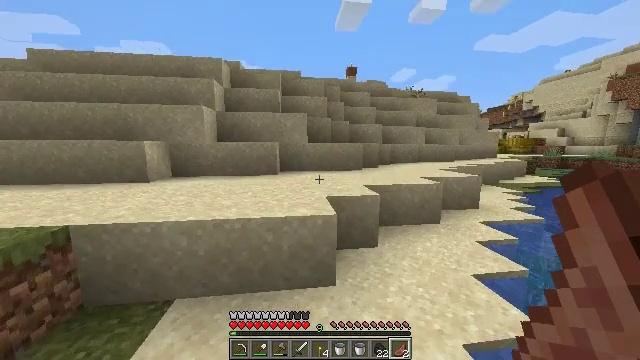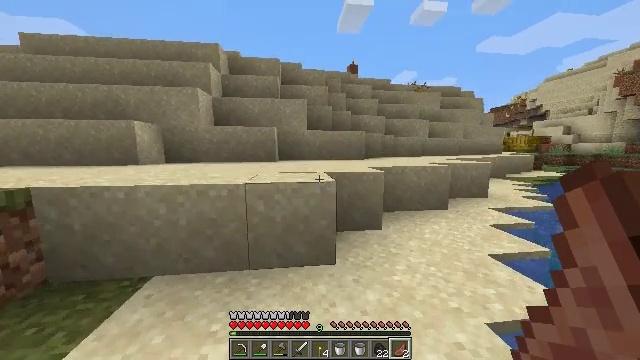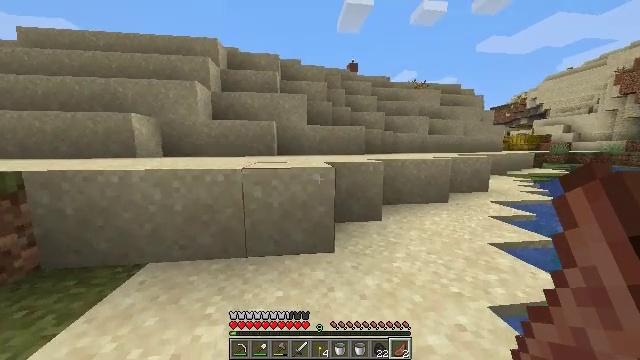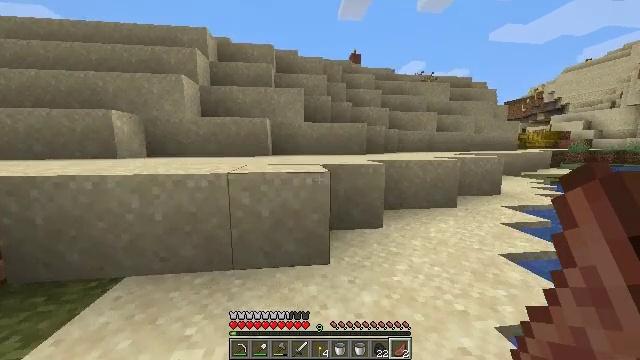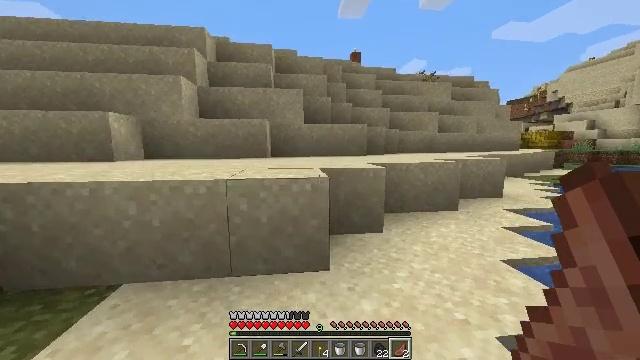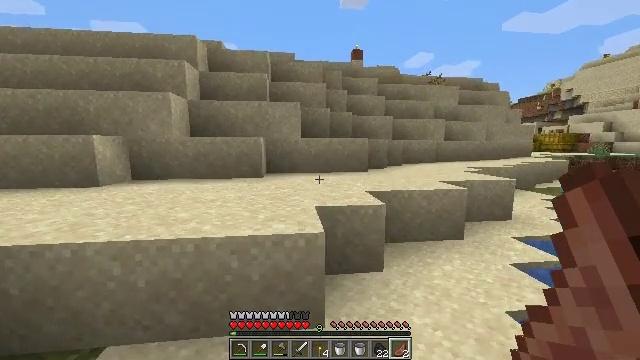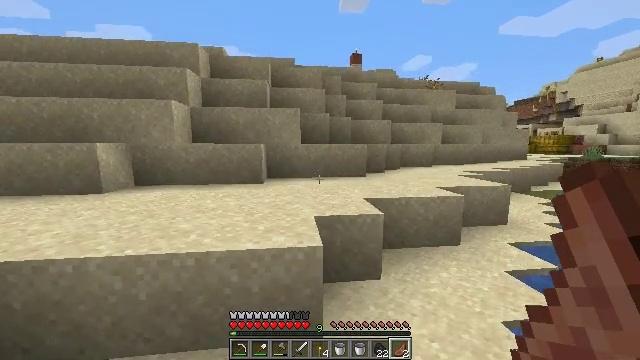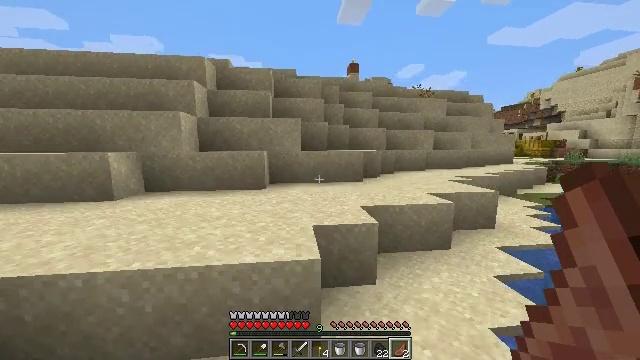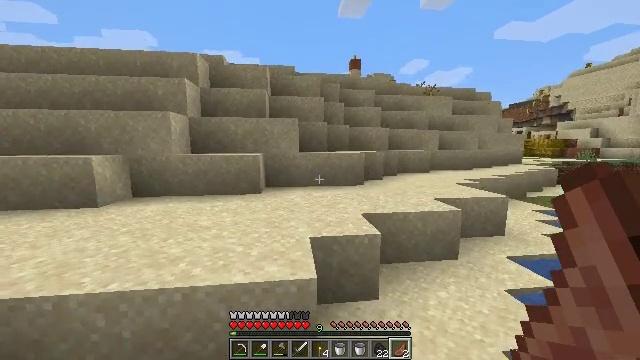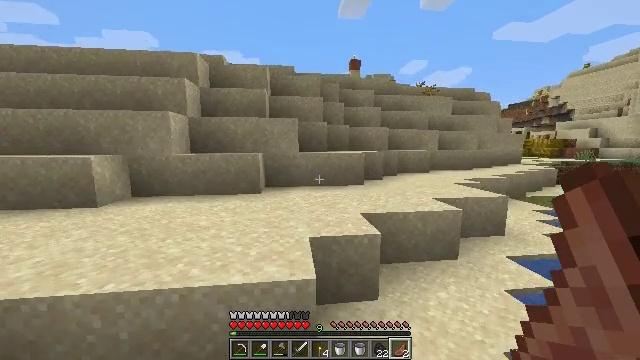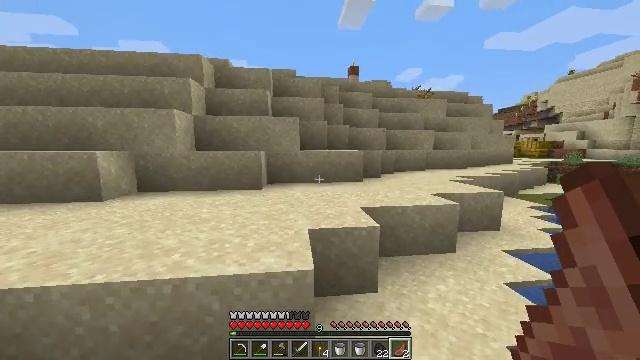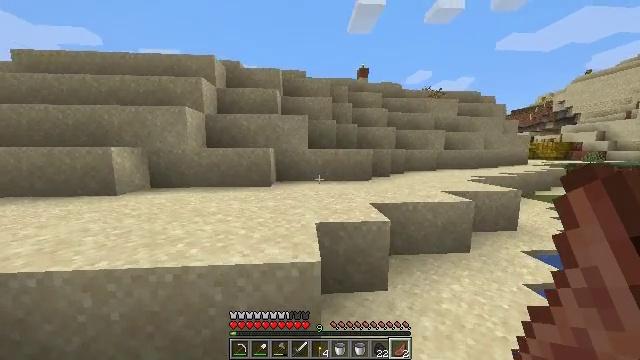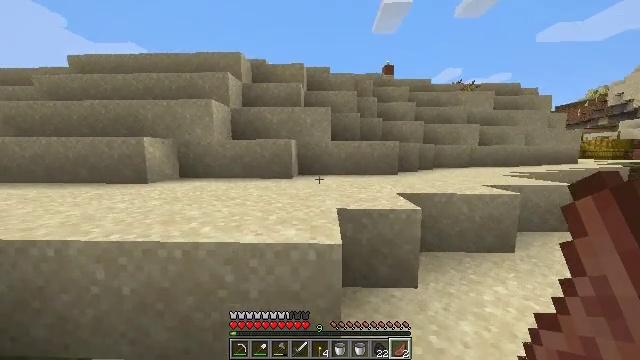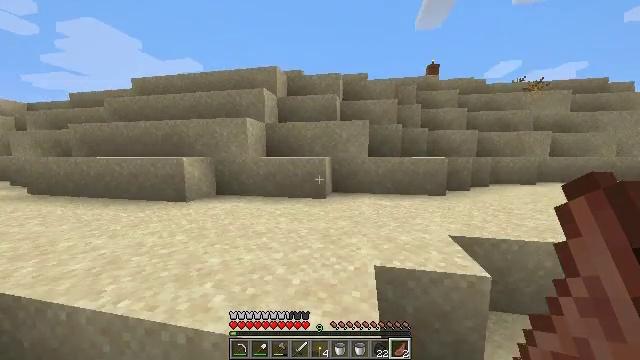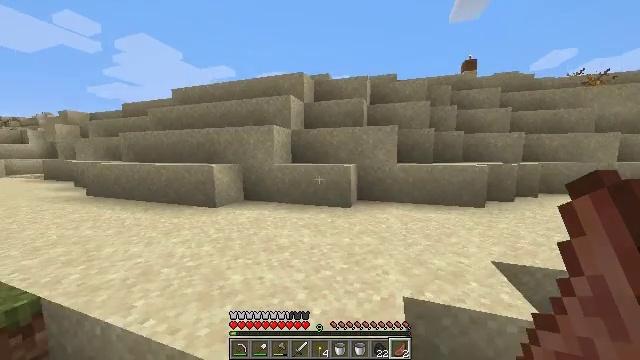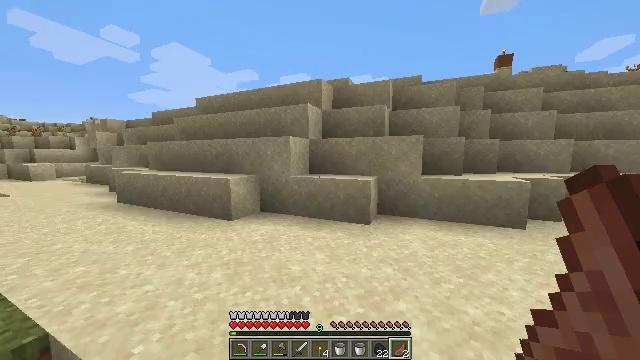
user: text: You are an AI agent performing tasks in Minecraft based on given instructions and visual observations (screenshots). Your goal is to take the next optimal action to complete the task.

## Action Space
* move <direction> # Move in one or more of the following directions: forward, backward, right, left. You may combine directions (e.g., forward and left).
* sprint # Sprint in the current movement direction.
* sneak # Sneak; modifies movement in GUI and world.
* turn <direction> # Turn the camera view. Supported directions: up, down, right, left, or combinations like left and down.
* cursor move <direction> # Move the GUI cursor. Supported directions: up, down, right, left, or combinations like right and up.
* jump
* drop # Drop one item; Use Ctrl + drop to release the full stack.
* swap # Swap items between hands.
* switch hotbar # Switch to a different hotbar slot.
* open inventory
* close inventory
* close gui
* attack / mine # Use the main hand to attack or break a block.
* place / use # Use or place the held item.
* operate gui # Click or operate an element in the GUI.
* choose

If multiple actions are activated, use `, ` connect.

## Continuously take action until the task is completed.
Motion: motion action
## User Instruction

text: Gather hay blocks from the farm.
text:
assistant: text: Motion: move forward, sprint, jump
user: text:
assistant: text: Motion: move forward, sprint, jump
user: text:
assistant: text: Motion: move forward, sprint, jump
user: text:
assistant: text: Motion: move forward, sprint, jump
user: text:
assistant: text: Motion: move forward, sprint, jump
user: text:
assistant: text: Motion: move forward, sprint, jump
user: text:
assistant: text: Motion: move forward, sprint, jump
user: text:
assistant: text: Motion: move forward, sprint, jump
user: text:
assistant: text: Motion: move forward, sprint, jump
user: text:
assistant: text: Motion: move forward, sprint, jump
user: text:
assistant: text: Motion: move forward, sprint, turn left, jump
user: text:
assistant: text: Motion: move forward, sprint, turn left, jump
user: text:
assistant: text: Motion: move forward, sprint, turn left, jump
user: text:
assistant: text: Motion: move forward, sprint, turn left, jump
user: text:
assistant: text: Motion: move forward, sprint, turn left, jump
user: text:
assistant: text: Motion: move forward, sprint, jump
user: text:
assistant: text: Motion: move forward, sprint, jump
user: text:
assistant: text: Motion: move forward, sprint, jump
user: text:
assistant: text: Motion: move forward, sprint, turn right, jump
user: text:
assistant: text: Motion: move forward, sprint, turn right, jump
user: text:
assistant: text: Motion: move forward, sprint, turn right, jump
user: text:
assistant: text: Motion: move forward, sprint, turn right, jump
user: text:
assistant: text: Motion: move forward, sprint, jump
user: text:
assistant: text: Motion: move forward, sprint, jump
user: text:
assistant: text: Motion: move forward, sprint, jump
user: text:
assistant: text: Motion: move forward, sprint, jump
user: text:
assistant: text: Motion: move forward, sprint, jump
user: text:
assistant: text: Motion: move forward, sprint, jump
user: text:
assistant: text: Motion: move forward, sprint, jump
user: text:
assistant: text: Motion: move forward, sprint, jump